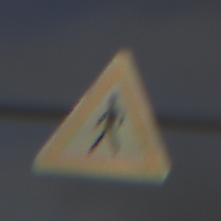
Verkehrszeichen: FussgaengerRechts
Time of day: SunriseSunset
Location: Outdoor (Nature)
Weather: PartlyCloudy
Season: NotSpecified
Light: Natural